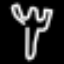
Label: fork